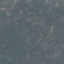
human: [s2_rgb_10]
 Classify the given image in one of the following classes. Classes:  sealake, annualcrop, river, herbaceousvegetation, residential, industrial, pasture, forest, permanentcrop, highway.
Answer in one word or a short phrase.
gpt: HerbaceousVegetation